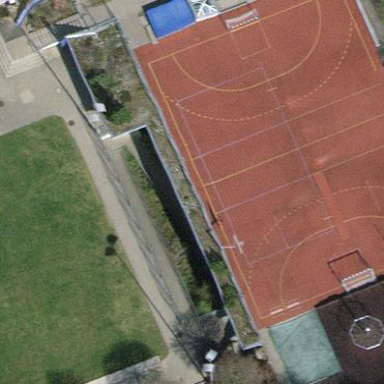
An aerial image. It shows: School building with sports center offering variety of sports activities.